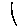
Label: line